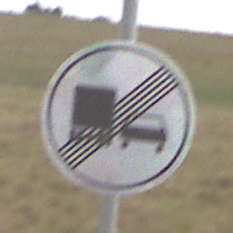
Verkehrszeichen: EndeUeberholverbotKraftfahrzeuge
Umgebung: Outdoor, Nature
Tageszeit: Midday
Wetter: PartlyCloudy
Licht: Natural
Jahreszeit: NotSpecified
Kontrast: MediumContrast